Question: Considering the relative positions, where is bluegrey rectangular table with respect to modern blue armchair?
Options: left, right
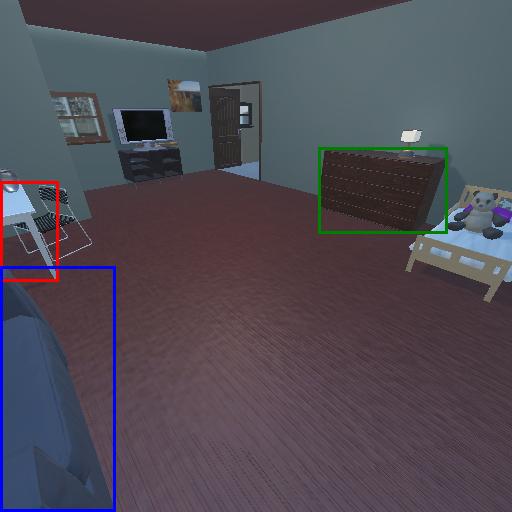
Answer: left